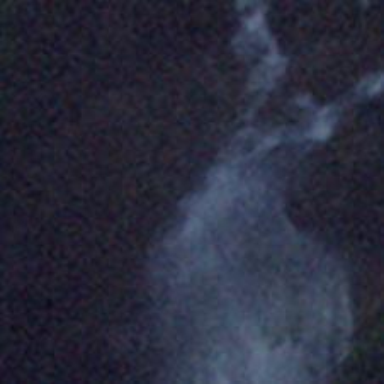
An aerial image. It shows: Beautiful waterfall.